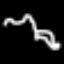
Label: frog